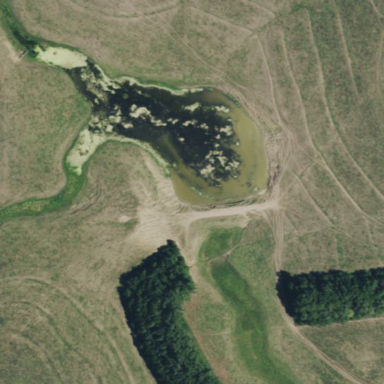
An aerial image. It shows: Reservoir of natural water.